Question: I am trying to use /usr/bin/time to collect the average resident set size of programs. I tried this command with several programs but the average resident set size is always zero. For example:

My OS is ubuntu 10.04.
Could you please tell me what is the reason or how I can fix it? Thank you very much!
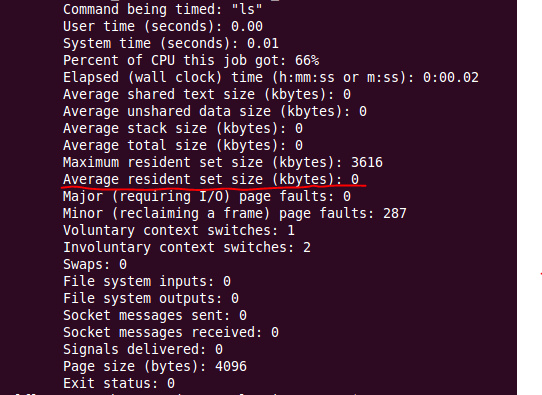
Answer: Look, '/usr/bin/time' does not calculate this data itself. It uses 'wait4' to get this data from Linux. This is a description of wait4:
'''
>man wait4
pid_t wait4(pid_t pid, int *status, int options,
struct rusage *rusage);
'''
The problem is that not all fields in 'struct ruusage' are maintained:
> '''
Not all fields are completed; unmaintained fields are set to zero by
the kernel. (The unmaintained fields are provided for compatibility
with other systems, and because they may one day be supported on
Linux.) The fields are interpreted as follows:
'''
While maxrss is mantained other fields about rss are not. So it just returns returns 0 and /usr/bin/time also prints 0.
Moreover, if you take a look at source files of GNU time you will see this code:
'''
/*
FMT is the format string, interpreted as described above.
*/
static void
summarize (fp, fmt, command, resp)
FILE *fp;
const char *fmt;
const char **command;
RESUSE *resp;
{
while (*fmt)
{
switch (*fmt)
{
case 'M': /* Maximum resident set size. */
fprintf (fp, "%lu", ptok ((UL) resp->ru.ru_maxrss));
break;
case 't': /* Average resident set size. */
fprintf (fp, "%lu",
MSEC_TO_TICKS (v) == 0 ? 0 :
ptok ((UL) resp->ru.ru_idrss) / MSEC_TO_TICKS (v));
'''
Since ru_idrss is returned by Linux as 0 then average resident set size is 0.
Useful links:
- <URL>